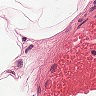
Metastatic tissue present: no